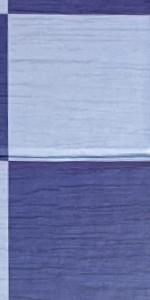
Label: Empty